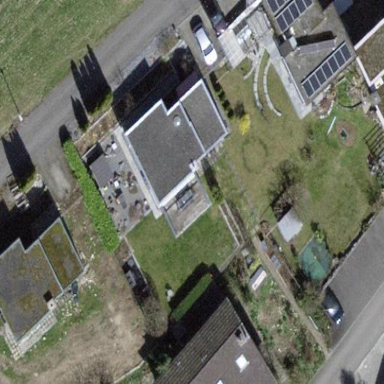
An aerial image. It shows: Building with flat roof.